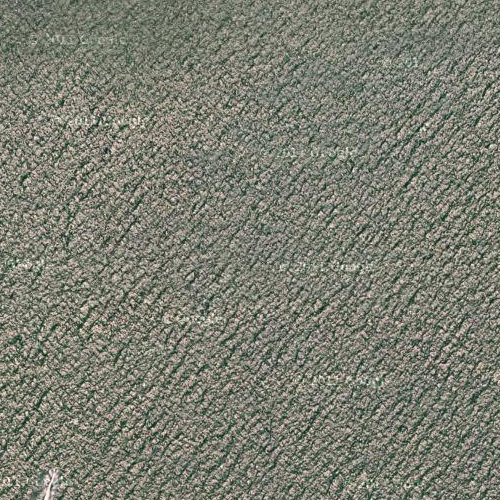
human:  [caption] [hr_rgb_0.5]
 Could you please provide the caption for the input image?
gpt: This is a part of deep green sparkling sea .

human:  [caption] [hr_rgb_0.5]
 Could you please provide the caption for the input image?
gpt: This is a part of deep green sparkling sea .

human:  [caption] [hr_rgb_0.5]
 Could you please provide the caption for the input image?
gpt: A part of ocean with deep green sparkling waters .

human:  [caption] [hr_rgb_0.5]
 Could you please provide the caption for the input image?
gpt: This is a part of ocean with deep green water .

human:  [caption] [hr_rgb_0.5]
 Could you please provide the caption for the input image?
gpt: This is a part of ocean with deep green water shining .